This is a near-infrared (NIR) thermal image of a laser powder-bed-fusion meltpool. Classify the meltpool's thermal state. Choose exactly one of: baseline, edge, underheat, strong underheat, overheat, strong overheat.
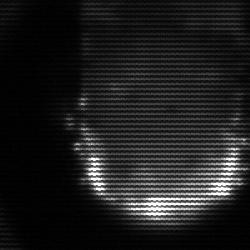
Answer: baseline